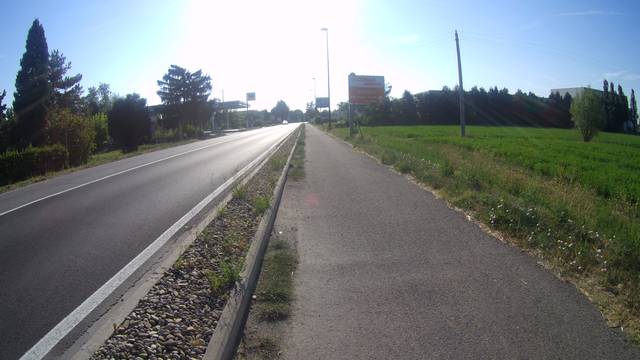
Region: Italy
Coordinates: 44.657, 10.756